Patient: sex F, age 41
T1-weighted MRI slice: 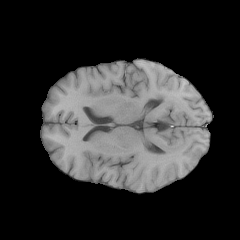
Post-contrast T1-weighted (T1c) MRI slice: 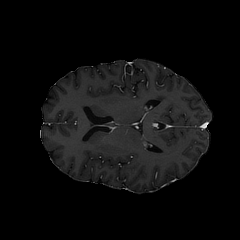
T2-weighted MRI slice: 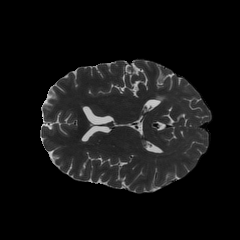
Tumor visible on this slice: no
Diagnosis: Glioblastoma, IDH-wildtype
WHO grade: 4